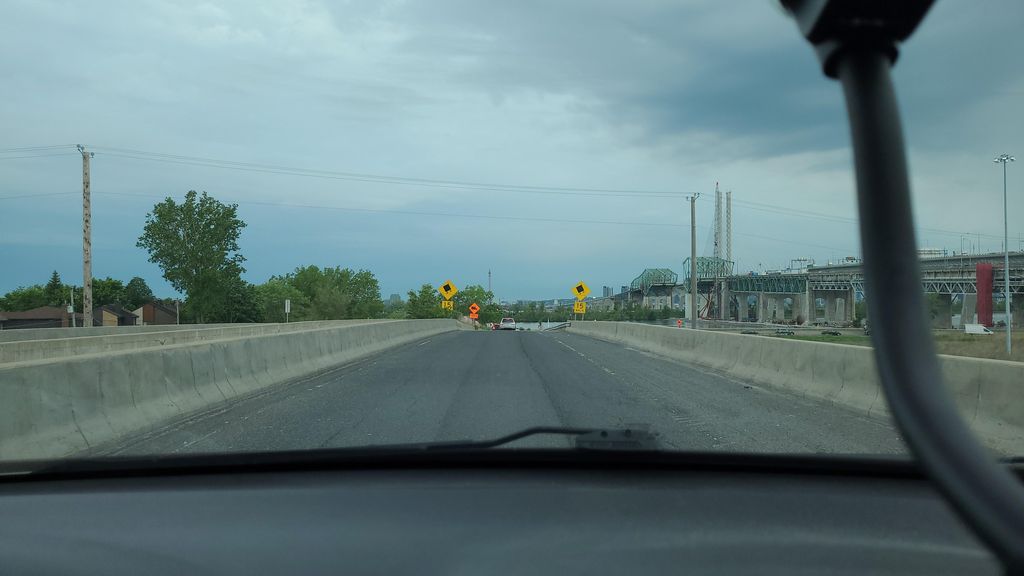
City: montreal